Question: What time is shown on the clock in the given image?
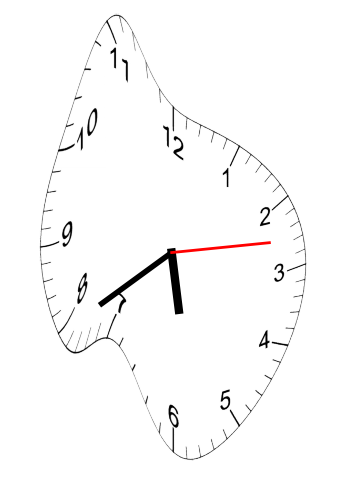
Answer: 05:39:13